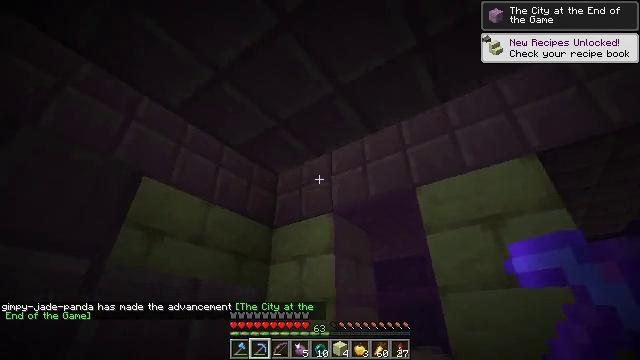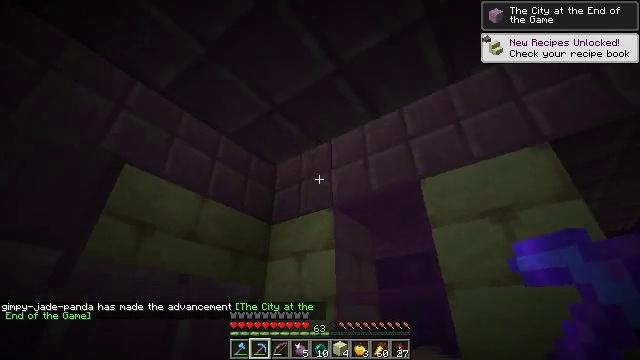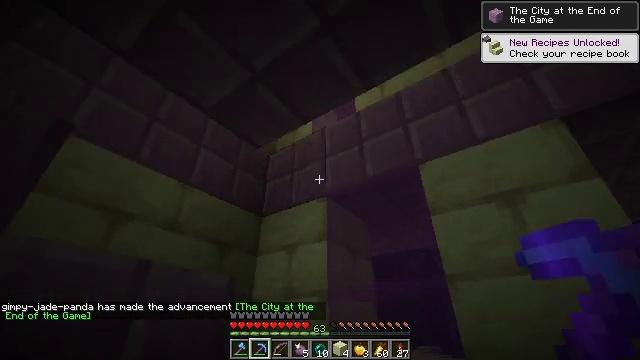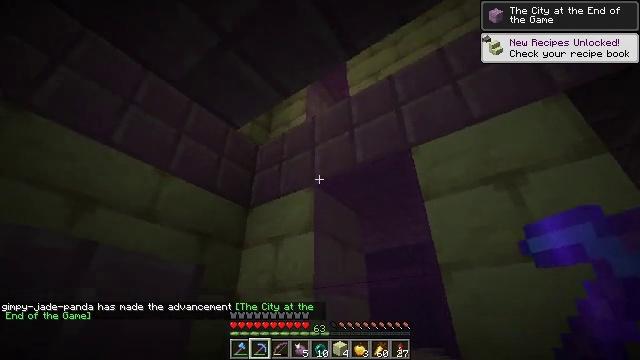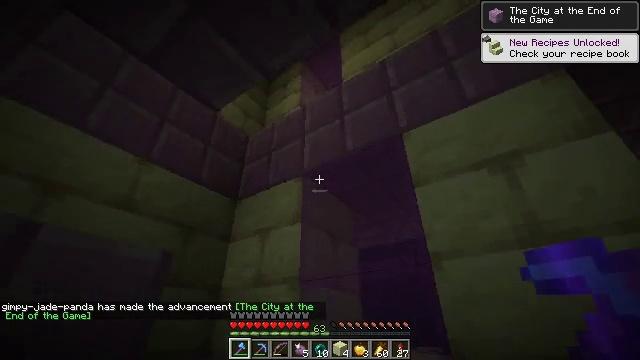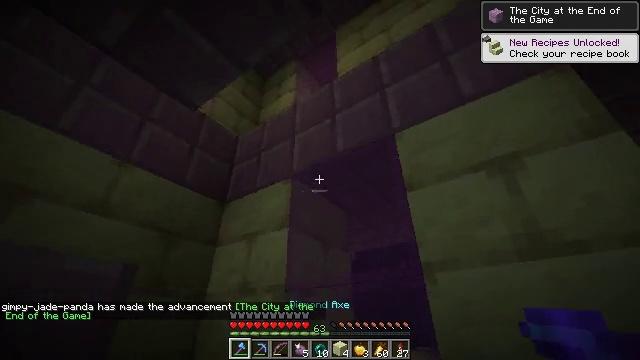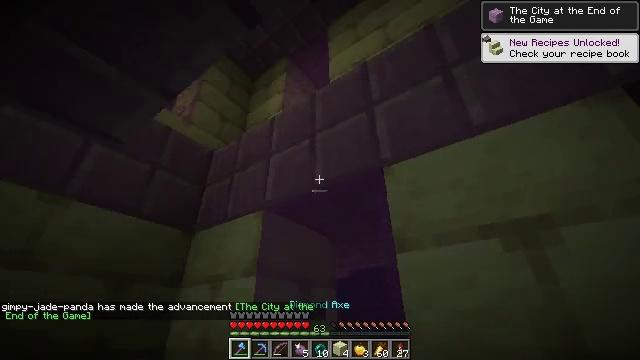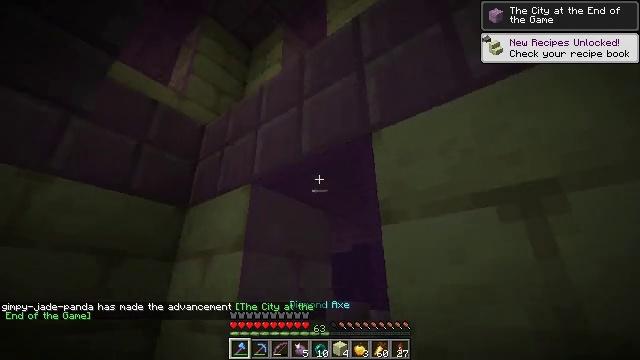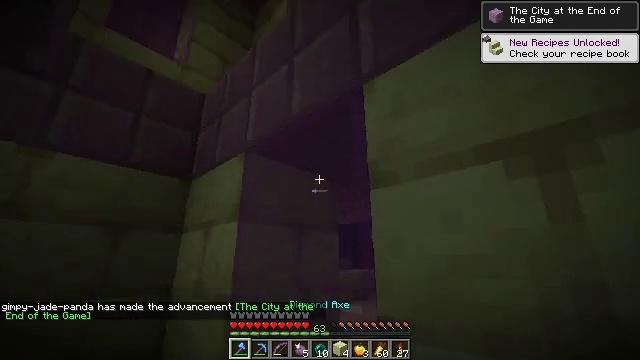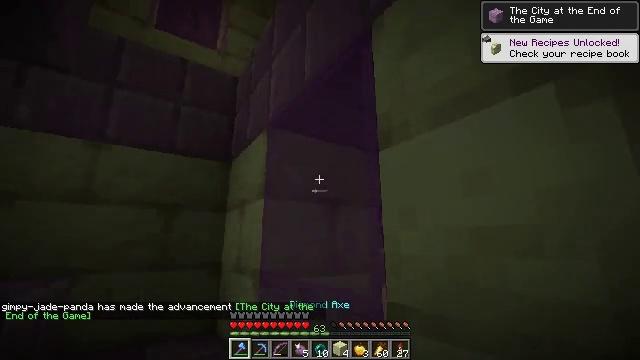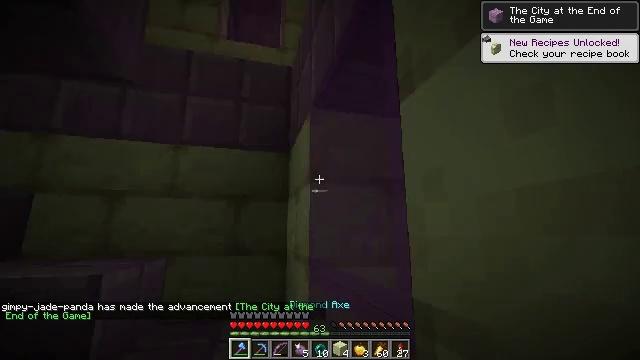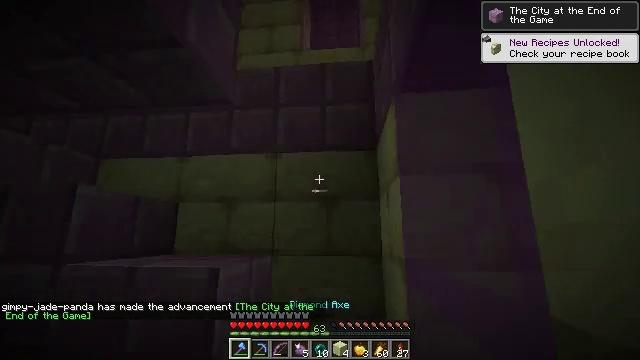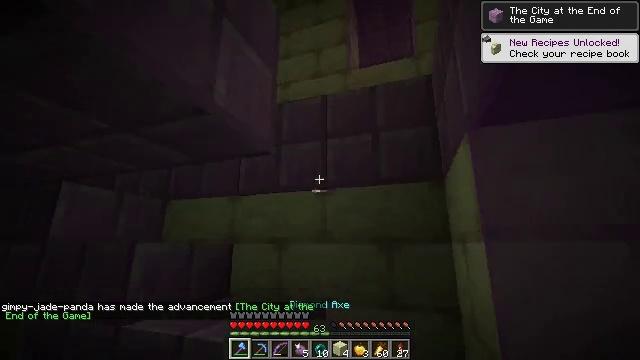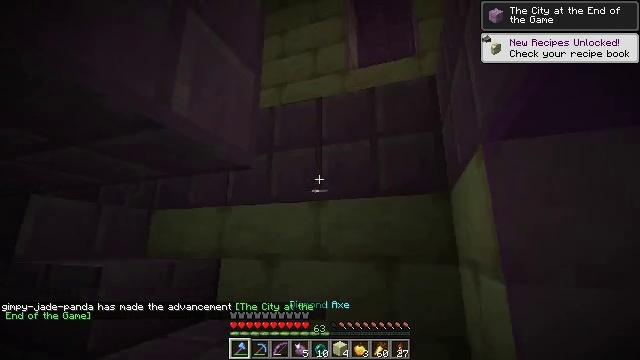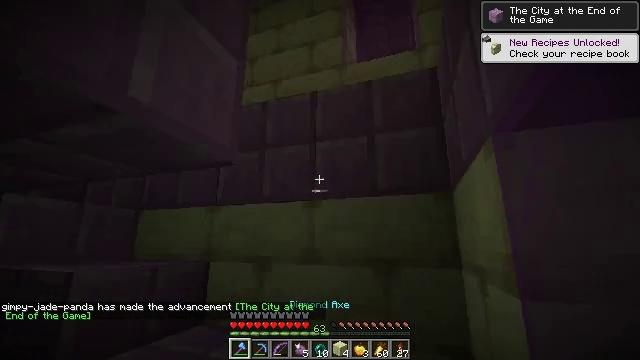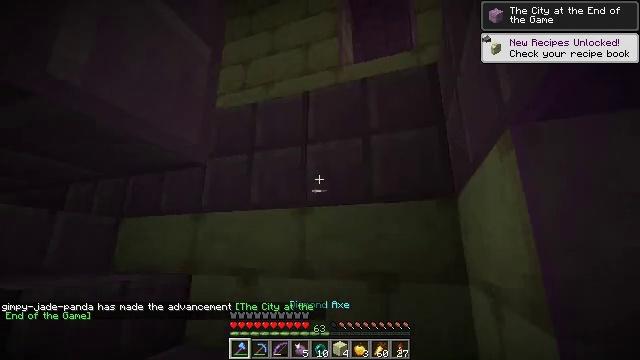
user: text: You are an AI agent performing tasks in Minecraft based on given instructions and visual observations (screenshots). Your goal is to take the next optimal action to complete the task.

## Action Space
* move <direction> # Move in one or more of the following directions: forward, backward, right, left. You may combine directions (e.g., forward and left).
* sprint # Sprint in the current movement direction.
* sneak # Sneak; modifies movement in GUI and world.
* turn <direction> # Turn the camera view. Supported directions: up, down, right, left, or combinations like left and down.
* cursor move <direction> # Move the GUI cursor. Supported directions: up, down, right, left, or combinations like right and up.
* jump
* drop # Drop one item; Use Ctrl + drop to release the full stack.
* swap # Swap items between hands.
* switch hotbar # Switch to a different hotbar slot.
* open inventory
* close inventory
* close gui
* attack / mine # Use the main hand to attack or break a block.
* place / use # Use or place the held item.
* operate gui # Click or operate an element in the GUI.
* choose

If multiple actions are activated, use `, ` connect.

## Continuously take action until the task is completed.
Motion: motion action
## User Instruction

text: Obtain a purpur slab from the End.
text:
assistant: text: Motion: move forward and move right
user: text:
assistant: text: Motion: move forward and move right
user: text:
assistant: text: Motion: move forward and move right
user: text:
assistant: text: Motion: move forward and move right, switch to hotbar 1
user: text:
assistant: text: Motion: move forward and move right, switch to hotbar 1
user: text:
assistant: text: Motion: move forward and move right, turn down
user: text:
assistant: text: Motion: move forward and move right, turn left and down
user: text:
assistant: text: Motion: move forward and move right, turn left and down
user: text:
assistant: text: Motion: move forward and move right, turn left and down
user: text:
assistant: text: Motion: move forward and move right, turn left and down
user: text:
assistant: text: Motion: move forward and move right, turn left
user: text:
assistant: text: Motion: move forward and move right, turn left and up
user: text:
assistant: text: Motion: move forward and move right
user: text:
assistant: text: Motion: move forward and move right
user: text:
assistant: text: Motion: move forward and move right, turn up
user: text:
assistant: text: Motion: move forward and move right, turn left and up
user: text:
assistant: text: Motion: move forward and move right, turn left and up
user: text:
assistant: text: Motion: move forward and move right, turn left and up
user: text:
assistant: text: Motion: move forward and move right
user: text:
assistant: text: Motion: move forward and move right
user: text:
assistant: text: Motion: move forward and move right
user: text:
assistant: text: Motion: move forward and move right
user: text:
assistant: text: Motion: move forward and move right, turn left
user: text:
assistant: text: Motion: move forward and move right, turn left and down
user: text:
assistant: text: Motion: move forward and move right, turn left and down
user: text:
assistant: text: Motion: move forward and move right, turn left
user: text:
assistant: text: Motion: move forward and move right, turn right
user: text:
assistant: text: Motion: move forward and move right, turn right and up
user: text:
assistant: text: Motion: move forward and move right
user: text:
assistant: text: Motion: move forward and move right, turn down